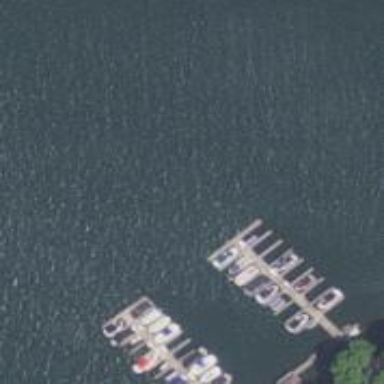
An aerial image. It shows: Man-made pier.